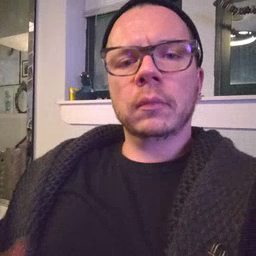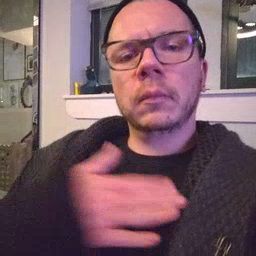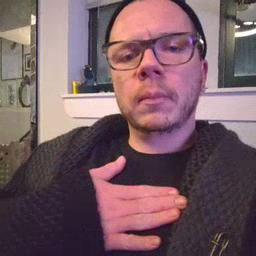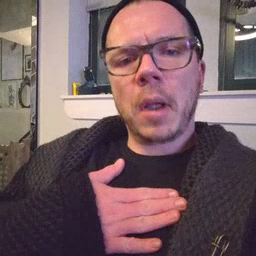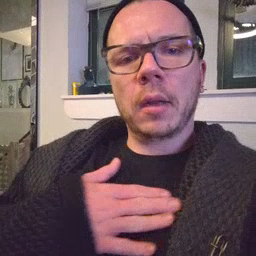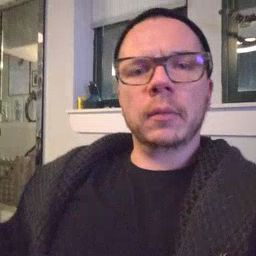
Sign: minemy